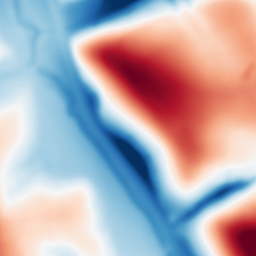
Category: multiscale
Decomposition family: dog
Decomposition parameters: sigma_low: 3
sigma_high: 50
Upsampling method: sinc_blackman
Upsampling parameters: scale: 4
kernel_size: 16
Upsampling scale: 4